Aerial crown-view tile of a tropical tree (Barro Colorado Island, Panama), acquired 20250818:
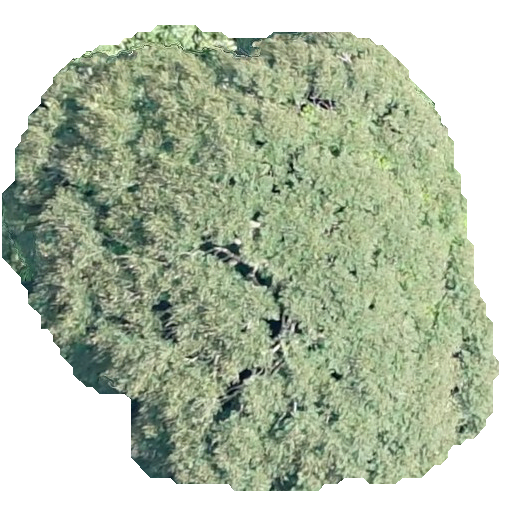
Species: Jacaranda copaia
GBIF accepted scientific name: Jacaranda copaia
Crown area: 257.671 m²